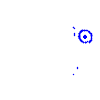
Particle: pion